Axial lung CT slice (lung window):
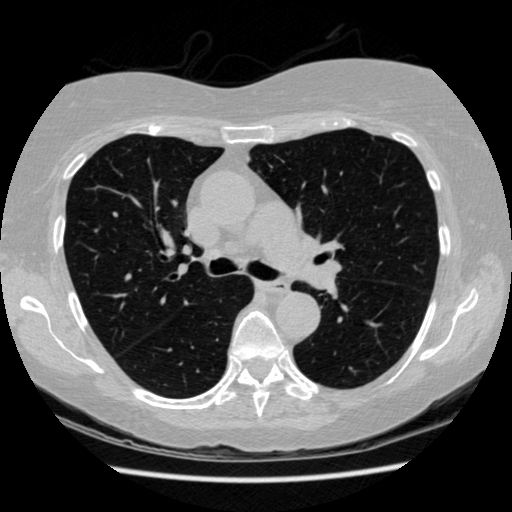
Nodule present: yes
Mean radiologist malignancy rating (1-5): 1